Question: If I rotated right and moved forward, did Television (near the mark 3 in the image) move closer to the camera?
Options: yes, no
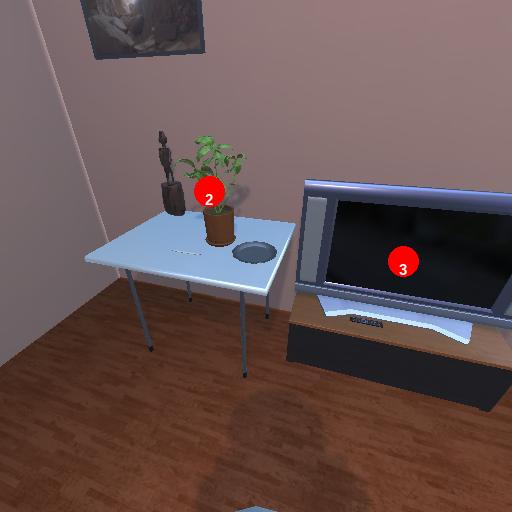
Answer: yes